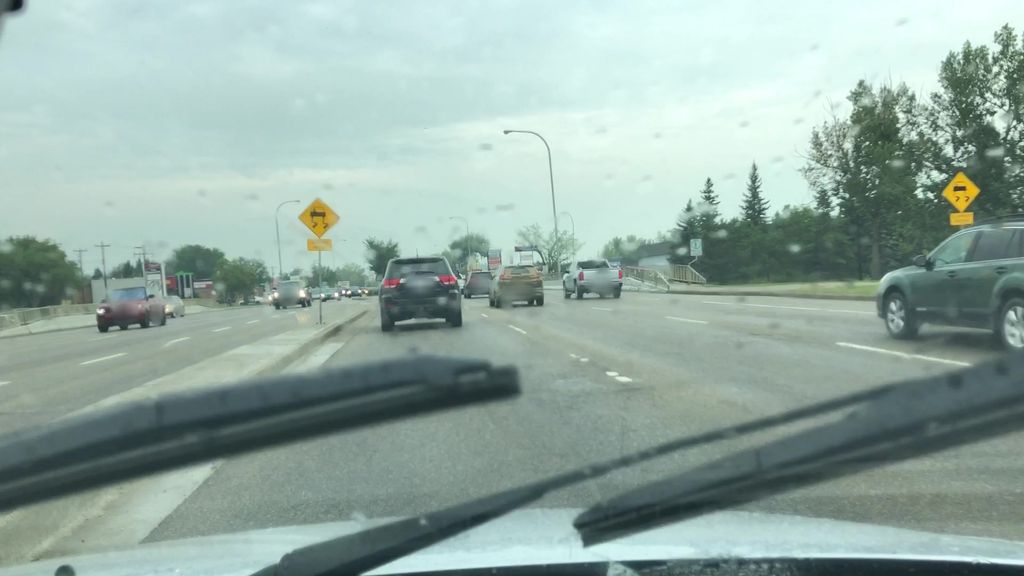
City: edmonton